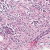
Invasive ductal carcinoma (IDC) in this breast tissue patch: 1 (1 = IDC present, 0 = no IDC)